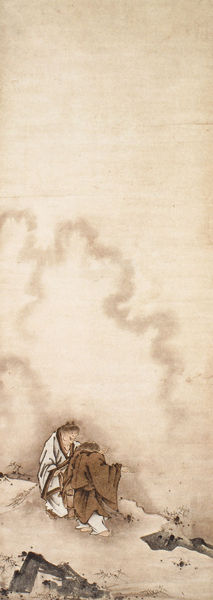
Titel: Bukan
Künstler: Reisai
Institution: Privatbesitz
Schlagwörter: berg, felsen, himmel, kampf, mann, schatten, umhang, weiß, wolken, aquarell, landschaft, sitzen, braun, frau, frisur, grau, hell, männer, schwarz, zeichnung, weg, wolke, beige, hochformat, rock, hemd, hose, bluse, kleidung, mensch, stein, steine, bildnis, porträt, rauch, figur, gewand, haare, sitzend, pflanzen, holzschnitt, japan, papier, sitz, fels, hang, farbe, nebel, kahl, linien, lesen, junge, japanisch, nachdenken, hoch, umriss, klippe, tusche, religion, kohle, abgrund, asien, schnitt, asiatisch, fleck, tracht, chinesisch, flecken, china, schnit, schreiben, karg, zeichnug, hockend, kimono, japaner, bereden, hokusai, umraum, diffuser umraum